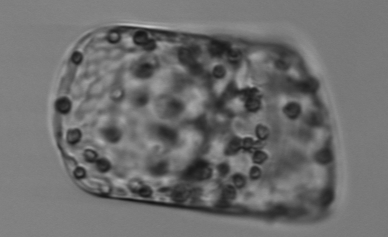
Label: Guinardia_flaccida